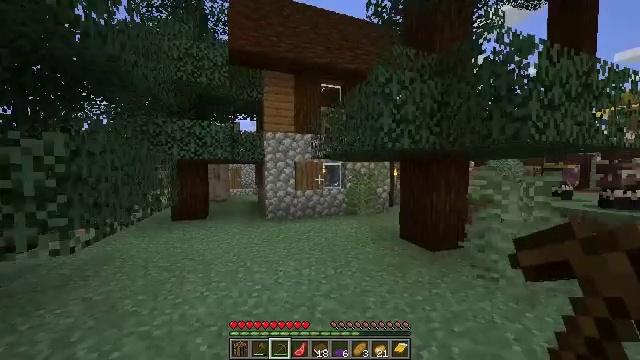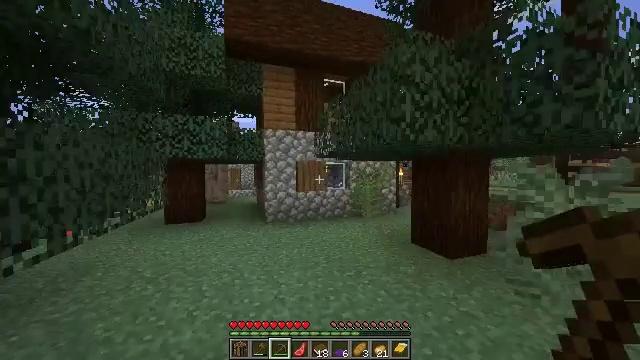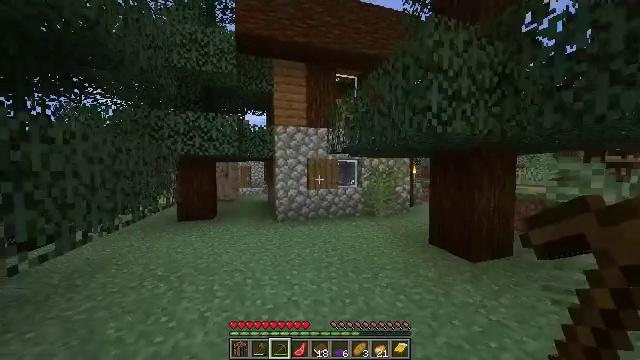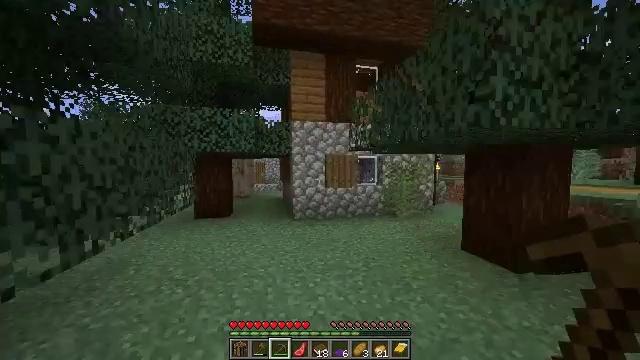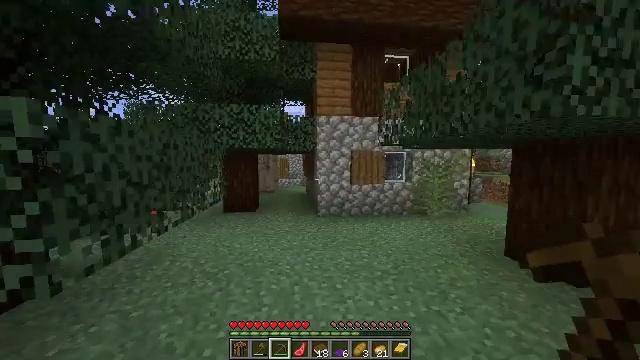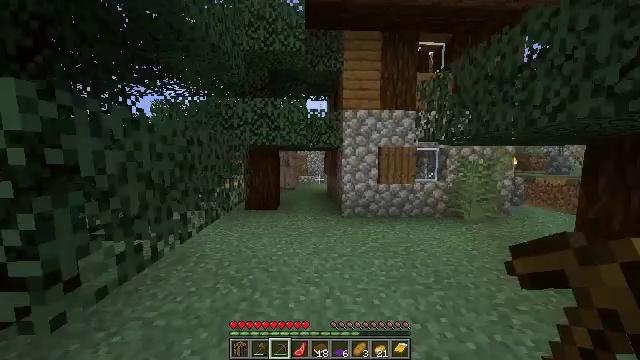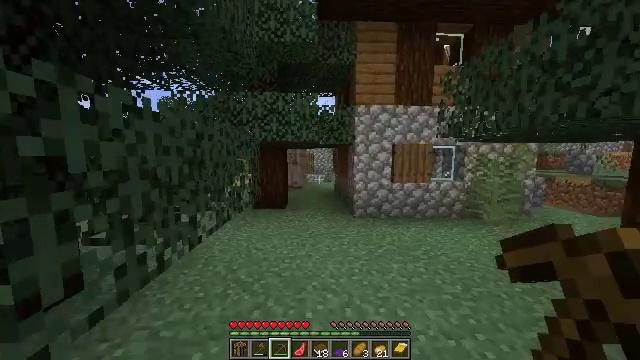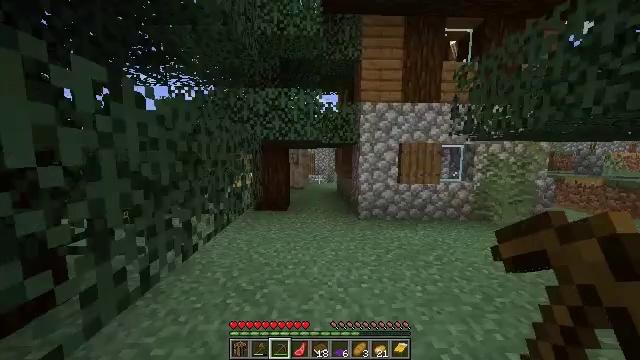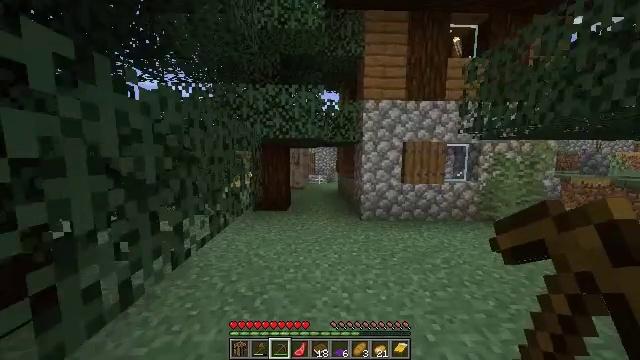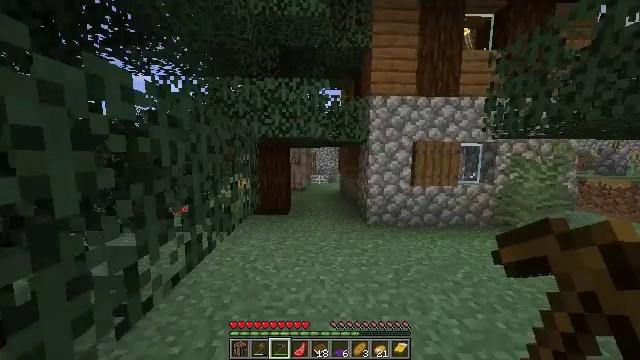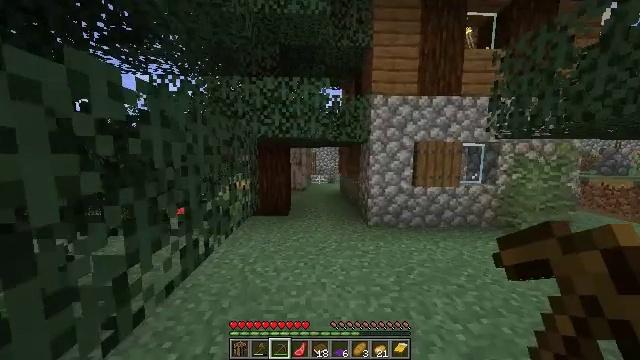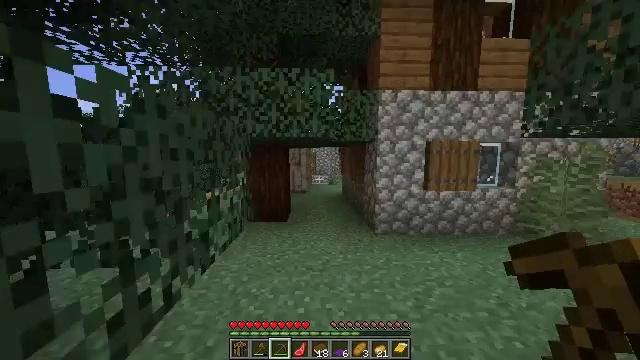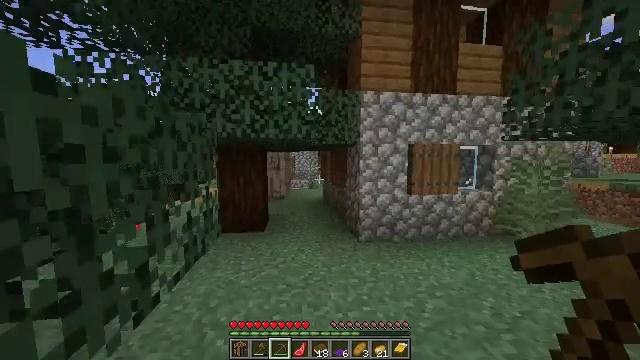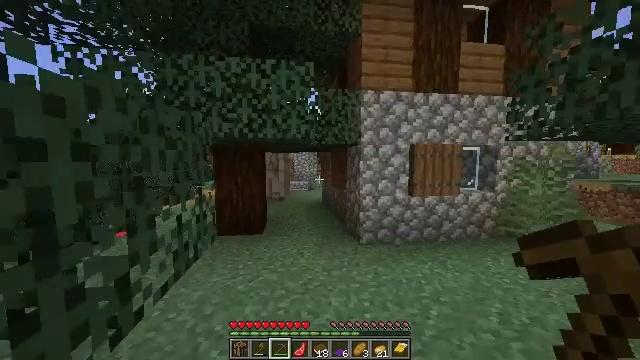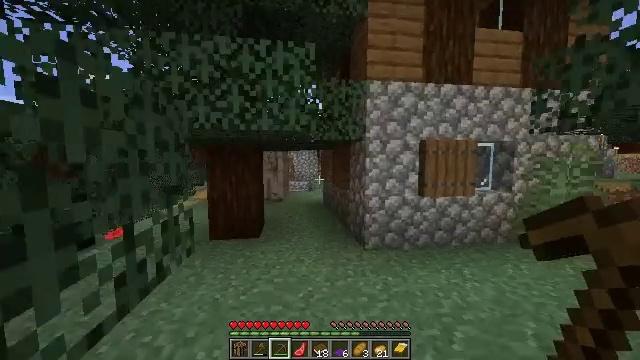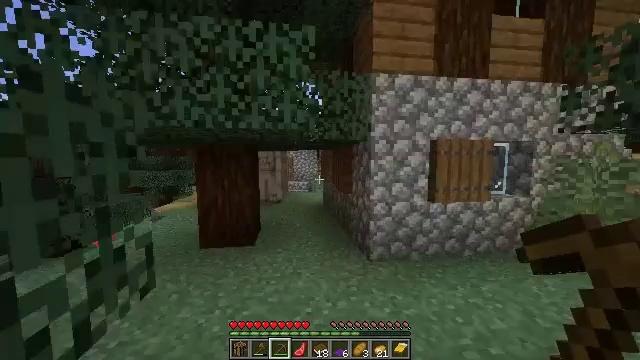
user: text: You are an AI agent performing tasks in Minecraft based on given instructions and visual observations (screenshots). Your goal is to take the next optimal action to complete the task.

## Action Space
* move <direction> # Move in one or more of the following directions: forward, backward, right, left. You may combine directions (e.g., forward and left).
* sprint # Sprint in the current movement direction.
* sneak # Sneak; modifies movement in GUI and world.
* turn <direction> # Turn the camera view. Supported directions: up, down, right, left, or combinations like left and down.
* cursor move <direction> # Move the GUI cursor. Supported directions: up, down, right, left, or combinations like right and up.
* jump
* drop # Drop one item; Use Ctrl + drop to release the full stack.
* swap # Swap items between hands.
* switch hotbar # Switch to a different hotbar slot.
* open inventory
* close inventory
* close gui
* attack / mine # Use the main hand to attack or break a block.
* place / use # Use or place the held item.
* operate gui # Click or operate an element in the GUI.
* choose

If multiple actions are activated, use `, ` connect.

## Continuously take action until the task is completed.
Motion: motion action
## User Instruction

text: Remove the purple carpet from the floor.
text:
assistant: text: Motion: move forward and move left
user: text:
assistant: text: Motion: move forward and move left, turn left
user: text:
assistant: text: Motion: move forward and move left, turn left
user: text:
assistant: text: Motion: move forward and move left, turn left and down
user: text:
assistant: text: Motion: move forward and move left, turn left
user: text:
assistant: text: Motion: move forward and move left, turn left
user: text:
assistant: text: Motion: move forward
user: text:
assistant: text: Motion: move forward
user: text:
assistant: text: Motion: move forward
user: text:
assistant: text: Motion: move forward
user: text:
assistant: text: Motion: move forward
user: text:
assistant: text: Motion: move forward, sprint, turn right and up
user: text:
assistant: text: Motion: move forward, sprint
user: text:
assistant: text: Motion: move forward, sprint
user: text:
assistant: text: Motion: move forward, sprint
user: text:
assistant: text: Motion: move forward
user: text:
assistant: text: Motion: move forward
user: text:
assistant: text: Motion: move forward
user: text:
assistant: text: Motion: move forward
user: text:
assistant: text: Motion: move forward
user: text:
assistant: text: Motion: move forward
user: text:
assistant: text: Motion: move forward
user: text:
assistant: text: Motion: move forward
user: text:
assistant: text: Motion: move forward
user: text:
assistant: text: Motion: move forward
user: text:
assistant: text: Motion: move forward
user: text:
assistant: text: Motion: move forward
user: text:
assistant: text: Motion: move forward
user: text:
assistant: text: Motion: move forward
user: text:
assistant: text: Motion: move forward